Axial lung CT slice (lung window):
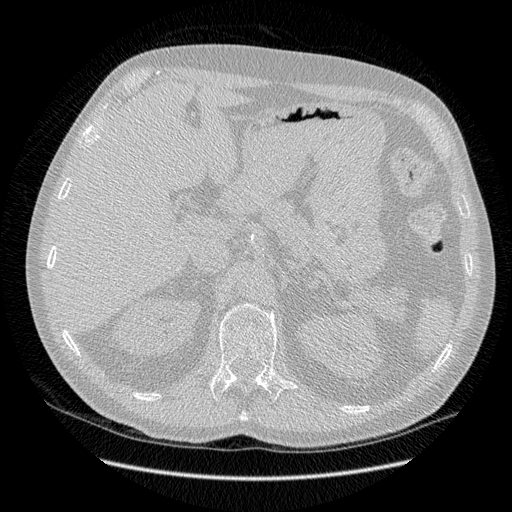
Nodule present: no